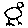
Label: bird